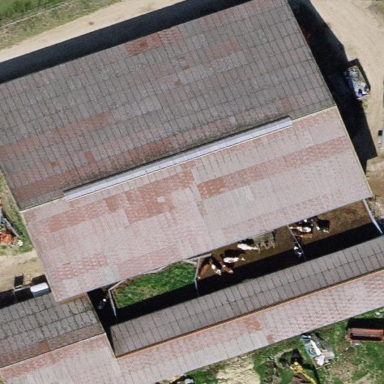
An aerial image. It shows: Farmyard area.